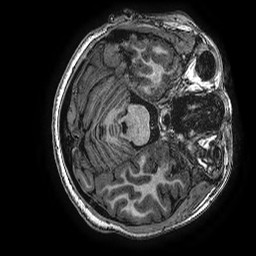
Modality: T1w
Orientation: axial
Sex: female
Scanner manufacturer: ge
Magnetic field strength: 3 T
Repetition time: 0.00766 s
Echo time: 0.003476 s